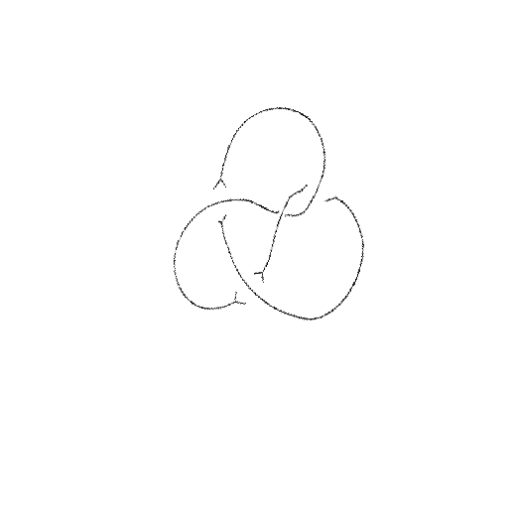
Crossing number: 4